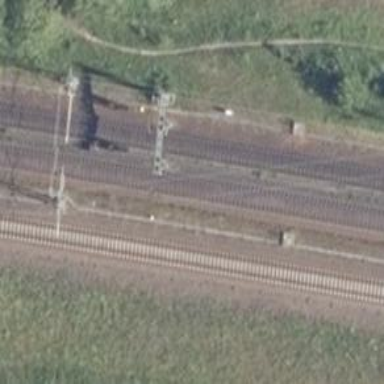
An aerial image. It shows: Railway signal.